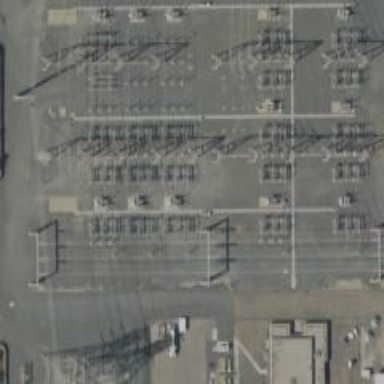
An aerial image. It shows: Switch for power supply.